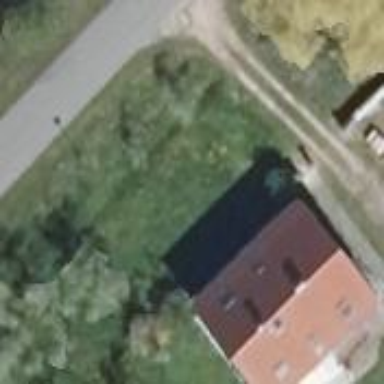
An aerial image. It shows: Beige house with flat roof.